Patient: sex F, age 46
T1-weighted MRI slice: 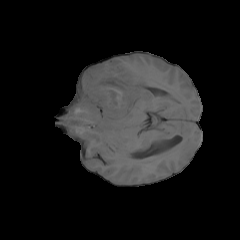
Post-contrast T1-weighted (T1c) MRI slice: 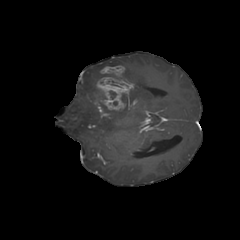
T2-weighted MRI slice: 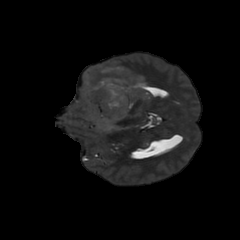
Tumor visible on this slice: yes
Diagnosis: Glioblastoma, IDH-wildtype
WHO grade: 4